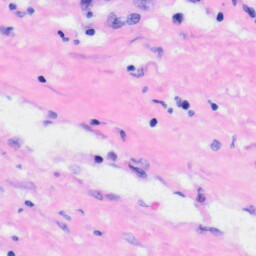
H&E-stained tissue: Liver